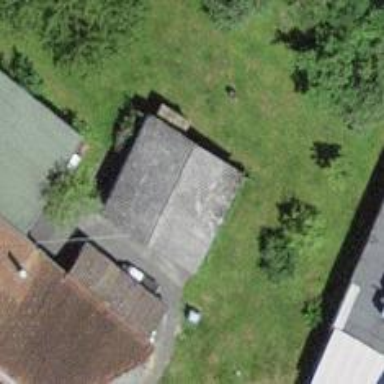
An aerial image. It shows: Shed.